Question: So like most we have all used/seen the Google Plus App.
What interests me is the ColumnGridView they have developed, which not only does variable width, but variable height, seems that based on content will happily show the best space for the CardView.
Few possible solutions to replicate this, but only really looking for the best one which is of course the google implementation.
1. Yes this can be achieved with a TableView - But that would be poor programming without a view recycler.
2. My own custom implementation, based of a ListView/GridView - Not impossible but a lot of work.
3. Ideally use the Google one which I am assuming is the same one for Google Now/Plus as they perform the same way based on the "Card" style items.
So has anyone come across this?
Any tutorials, examples, source I can use start with to save me some head way?
Maybe even some direction from the Google guys at how it is calculating the sizing?

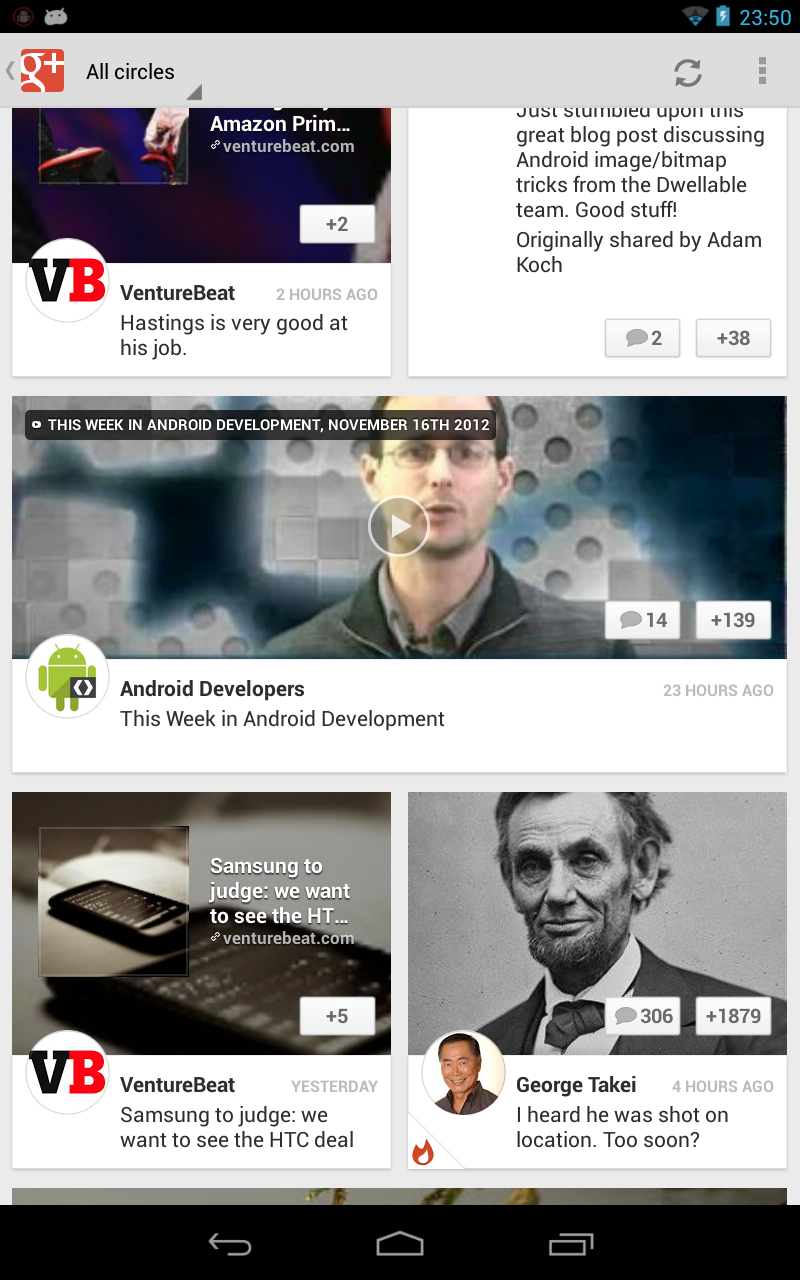
Answer: 'StaggeredGridView' currently exist in the 'frameworks/ex/widgets/' folder of AOSP which appears to be what Google+ is using (or a variant of it, likely).
It was going to be in the latest support library release (r11) until it was reverted by Katherine Kuan in 'b54e36f2' and moved to the experimental repo.